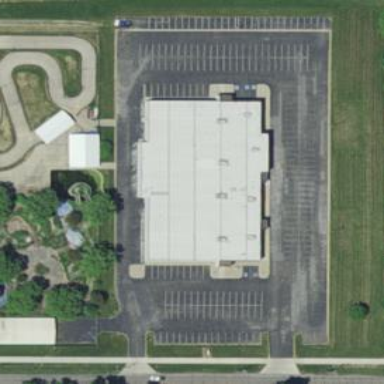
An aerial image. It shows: Commercial building that houses bowling alley.